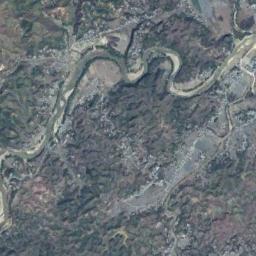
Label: river